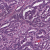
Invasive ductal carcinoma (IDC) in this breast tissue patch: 1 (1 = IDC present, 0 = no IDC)